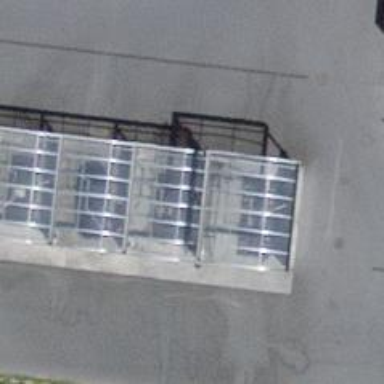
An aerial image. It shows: Car wash facility.